Interaction volume radius: 5 \u00c5
Interaction volume height: 15 \u00c5
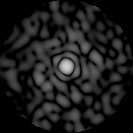
Disorder parameter: 0.882